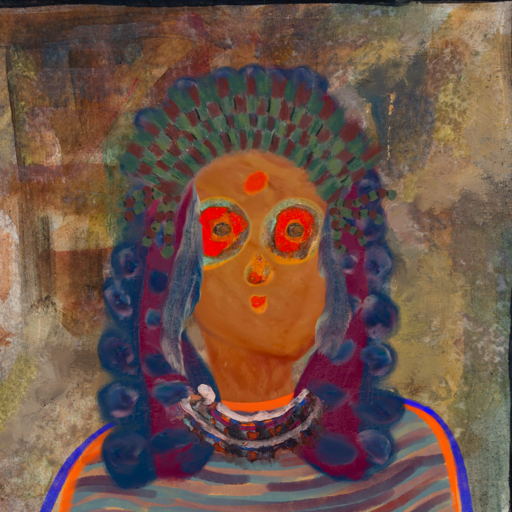
Background: Mosgoul, Head And Neck Front: Pious_Lady, Face Front: Sisters, Bust: Experience, Hair Front: Hill_Girl, Head Accessory: After_Raid_Crown, Second Necklace: Blank, Necklace: Hypocrite_1, Baby: Blank